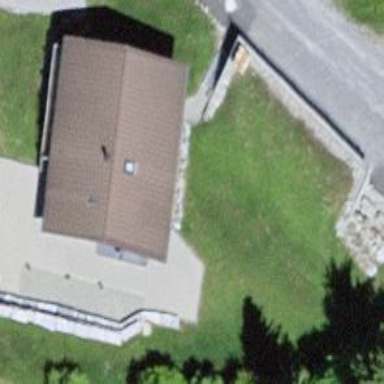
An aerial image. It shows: Garage.